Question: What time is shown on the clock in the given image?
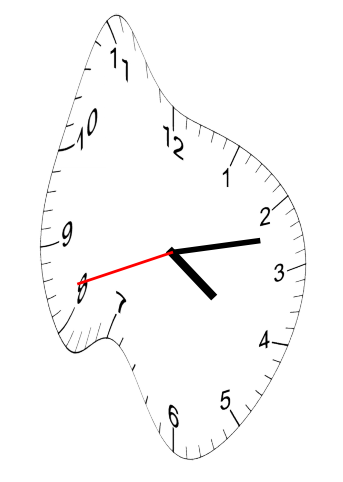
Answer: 04:12:42